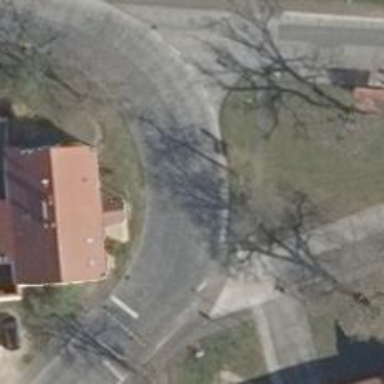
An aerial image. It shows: Secondary road with asphalt surface.